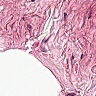
Metastatic tissue present: no